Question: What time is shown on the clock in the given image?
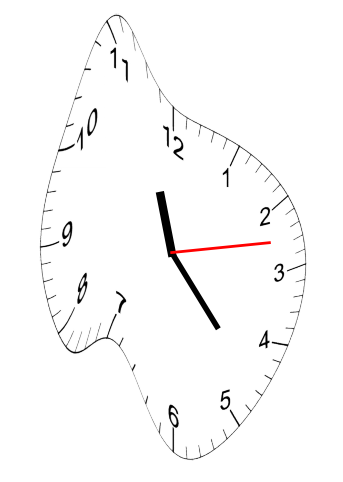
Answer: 11:23:13